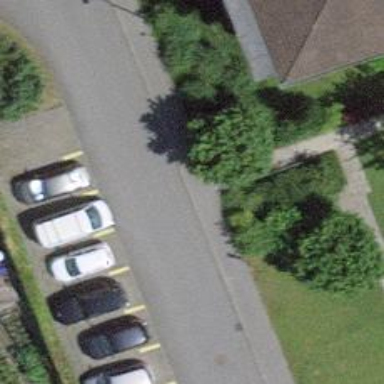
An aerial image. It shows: Sidewalk.